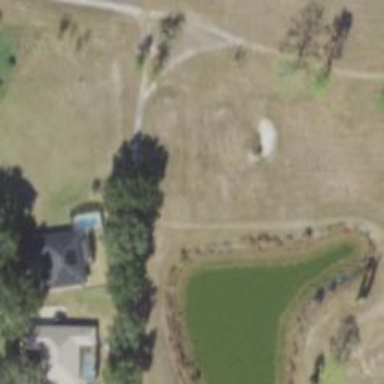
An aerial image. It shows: Golf cartpath that is also road path.